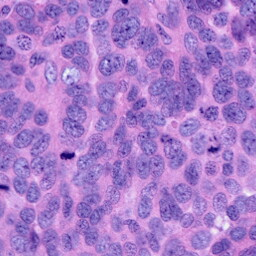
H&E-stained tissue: Ovarian